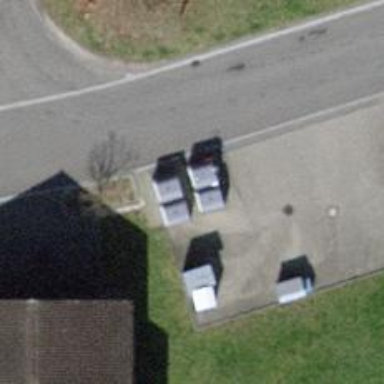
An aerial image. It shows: Recycling container in the area designated for recycling.